高三 · 代数
设 $f(x)$ 是在 $(0,+\infty)$ 上的可导函数, 且 $f^{\prime}(x) \geq \frac{2}{x} f(x), f(1)=4, f(2)=16$, 则下列一定不成立的是 ( )
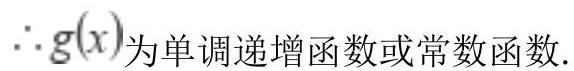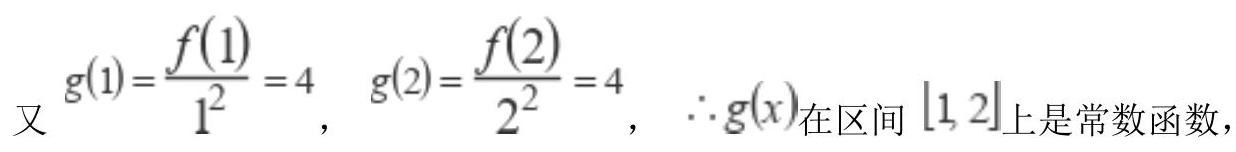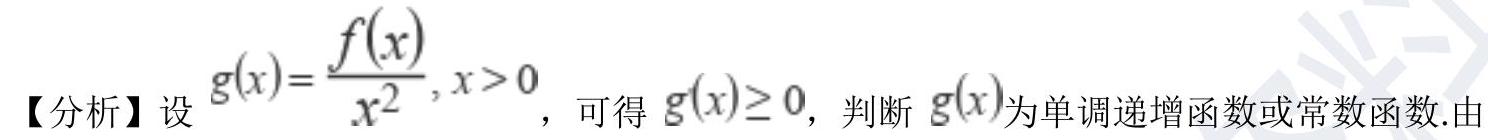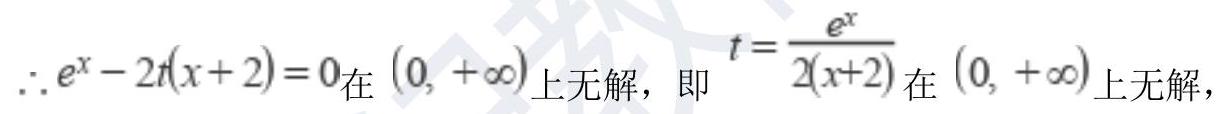
A. $f\left(\frac{3}{2}\right)=8$
B. $f(3)=40$
c. $f(4)=72$
D. $f(5)=120$
答案: A
解析: 答案: A

【解析】 $\because f(x)$ 是在 $(0,+\infty)$ 上的可导函数, 且 $f^{\prime}(x) \geq \frac{2}{x} f(x), \therefore \frac{x f^{\prime}(x)-2 f(x)}{x} \geq 0$,设 $g(x)=\frac{f(x)}{x^{2}}, x>0, \therefore g(x)=\frac{f^{\prime}(x) x^{2}-f(x) 2 x}{x^{4}}=\frac{x f^{\prime}(x)-2 f(x)}{x^{3}} \geq 0$,

$\therefore g\left(\frac{3}{2}\right)=4=\frac{f\left(\frac{3}{2}\right)}{\frac{9}{4}}, \quad \therefore f\left(\frac{3}{2}\right)=9$.

又 $g(3) \geq 4, \therefore f(3) \geq 36, \quad g(4) \geq 4, \therefore f(4) \geq 64, \quad g(5) \geq 4, \therefore f(5) \geq 100$.

故答案为: A.

$f(1)=4, f(2)=16$ 得 $g(1)=g(2)=4$, 判断 $g(x)$ 在区间 $\lfloor 1,2\rfloor$ 上是常数函数, 可求 $f\left(\frac{3}{2}\right)_{\text {的值, }}$可得 $A$ 的正误. 再根据 $g(3) \geq 4, g(4) \geq 4, g(5) \geq 4$, 求出 $f(3), f(4), f(5)$ 的取值范围, 进而判断 $B, C, D$ 的正误, 即得答案.

14.答案: D

【解析】 由题意, 函数 $f(x)$ 的定义域为 $(0,+\infty)$,

对函数 $f(x)$ 求导得 $f^{\prime}(x)=\frac{e^{x}(x-1)}{x^{2}}-2 t\left(\frac{1}{x}+1-\frac{2}{x^{2}}\right)=\frac{(x-1)\left[e^{x}-2 t(x+2)\right]}{x^{2}}$,

$\because f(x)=\frac{e^{x}}{x}-2 t\left(\ln x+x+\frac{2}{x}\right)$ 恰有一个极值点为 1 ,

令 $g(x)=\frac{e^{x}}{2(x+2)}(x \geq 0)$, 则 $g(x)=\frac{2 e^{x}(x+2)-2 e^{x}}{2(x+2)^{2}}=\frac{2 e^{x}(x+1)}{2(x+2)^{2}}>0$,

$\therefore$ 函数 $g(x)$ 在 $[0,+\infty)$ 单调递增,

当 $x \in(0,+\infty)$ 时, $g(x)>g(0)=\frac{1}{4}, \therefore a \leq \frac{1}{4}$.

故答案为: D.

【分析】由题意结合导数转化条件得 $t=\frac{e^{x}}{2(x+2)}$ 在 $(0,+\infty)$ 上无解, 令 $g(x)=\frac{e^{x}}{2(x+2)}(x \geq 0)$, 求导后确定函数 $g(x)$ 的值域即可得解.

15.答案: B,C

【解析】 由图象得 $x<-3$ 时, $f^{\prime}(x)<0, x>-3$ 时, $f^{\prime}(x) \geqslant 0$,
故 $f(x)$ 在 $(-\infty,-3)$ 单调递减, 在 $(-3,+\infty)$ 单调递增,

故 $x=-3$ 是函数 $f(x)$ 的极小值点. 对选项 $\mathrm{D}$ : 显然 $f^{\prime}(0)>0$, 故 $D$ 错误.

故答案为: BC.

【分析】根据导函数图象，求得函数单调性，结合极值点定义，即可容易判断选择.